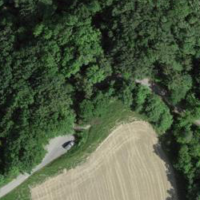
EUNIS habitat code: 44
Species observed at this site:
Melittis melissophyllum